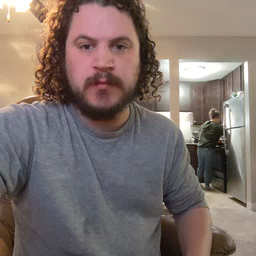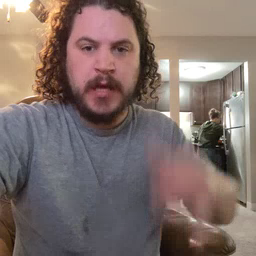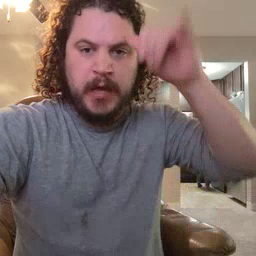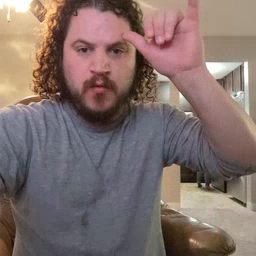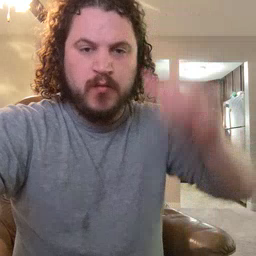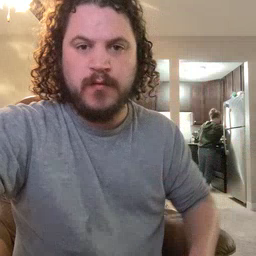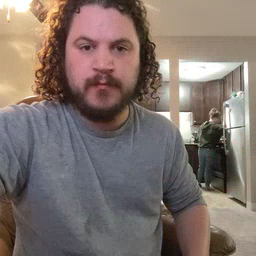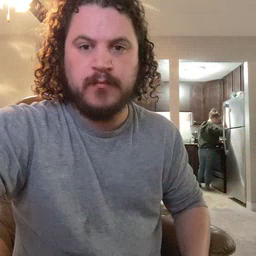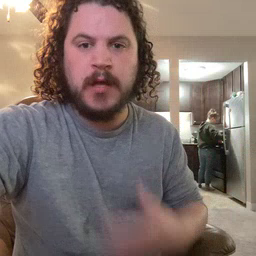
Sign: cow